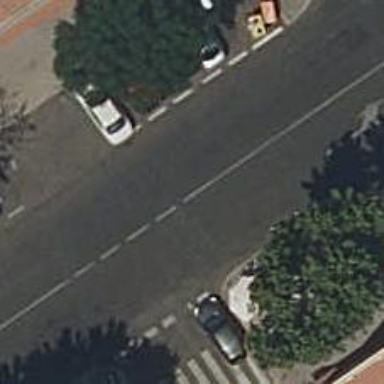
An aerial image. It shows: Public transport stop position.